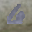
Label: 6